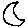
Label: moon